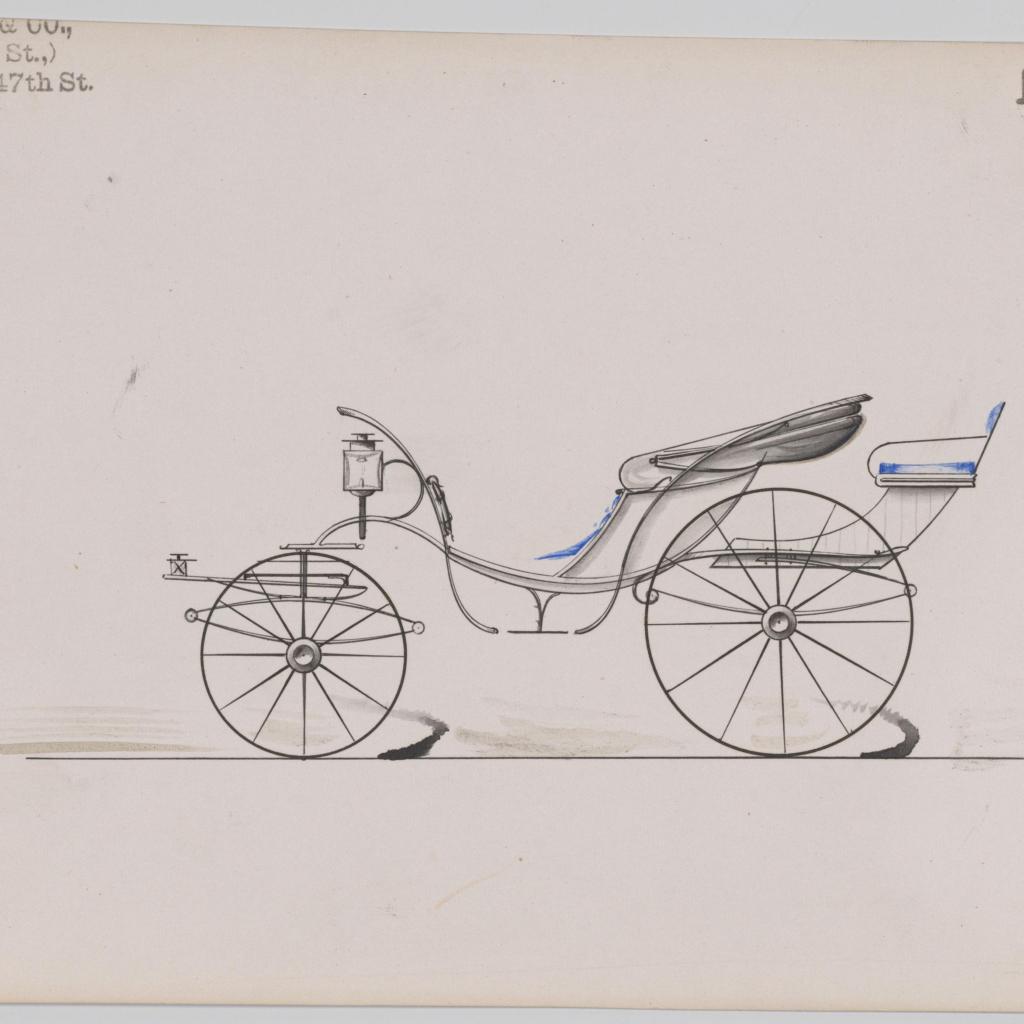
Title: Design for Pony Phaeton, no. 3336a
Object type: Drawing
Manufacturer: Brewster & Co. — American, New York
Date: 1877
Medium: Pen and black ink, watercolor and gouache
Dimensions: Sheet: 6 1/4 x 9 in. (15.9 x 22.9 cm)
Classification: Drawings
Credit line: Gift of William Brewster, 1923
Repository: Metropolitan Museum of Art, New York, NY